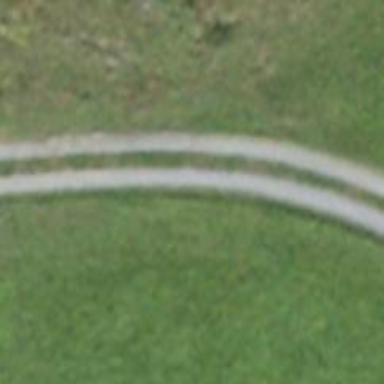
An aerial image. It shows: Gravel track with grade 2 tracktype.